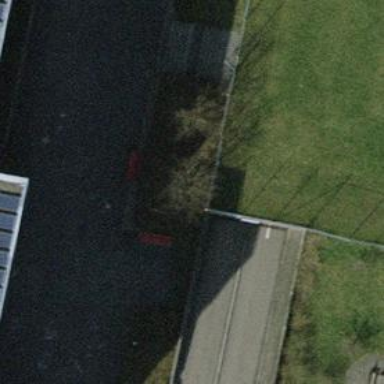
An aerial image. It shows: Parking entrance.